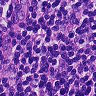
Metastatic tissue present: no